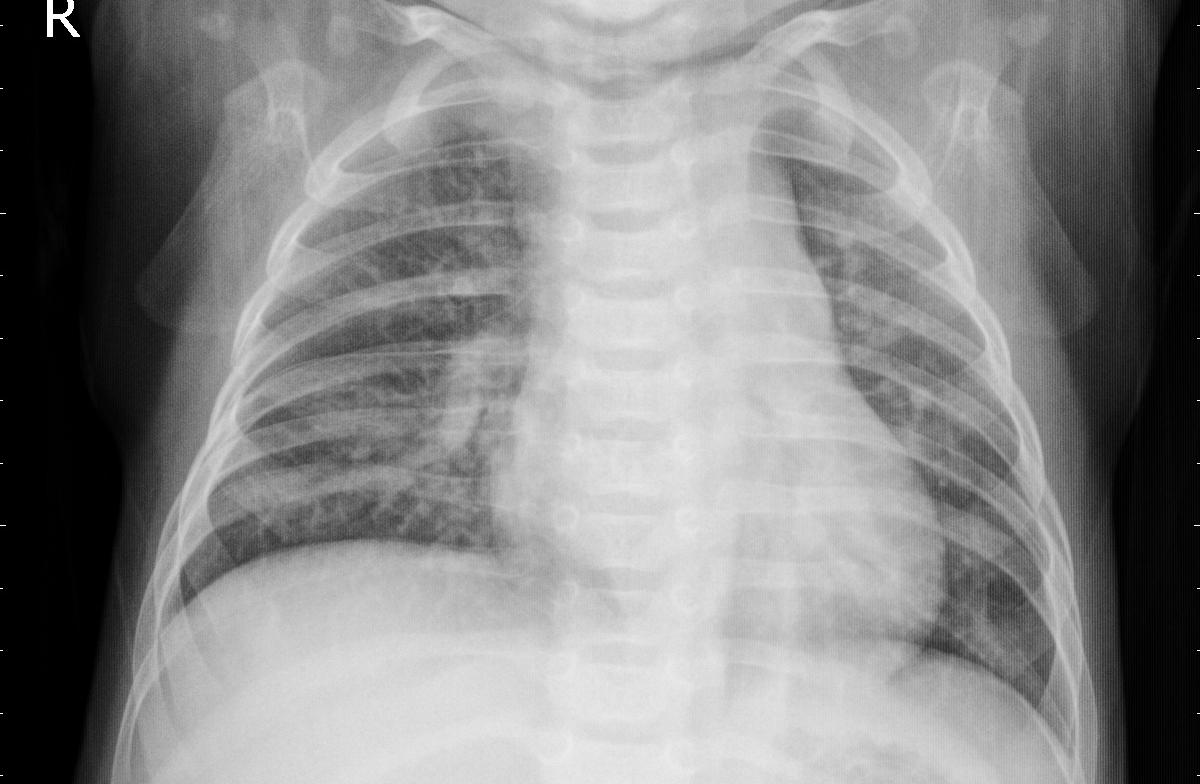
Diagnosis: PNEUMONIA